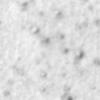
Label: no_change